Question: I have an EditText where user can type any text they want (eg. "A", or "B" or "C") from an array of Strings (arr [] = "A", "B", "C"). I have a ListView where I want the results to be displayed when user clicks "done" button on the keyboard? How do I do this in my code?
here is a screenshot:

Here is my code?
'''
package com.mobilecomp.add.ssproj1;
import android.support.v7.app.ActionBarActivity;
import android.os.Bundle;
import android.view.Menu;
import android.view.MenuItem;
public class MainActivity extends ActionBarActivity {
@Override
protected void onCreate(Bundle savedInstanceState) {
super.onCreate(savedInstanceState);
setContentView(R.layout.activity_main);
}
@Override
public boolean onCreateOptionsMenu(Menu menu) {
// Inflate the menu; this adds items to the action bar if it is present.
getMenuInflater().inflate(R.menu.menu_main, menu);
return true;
}
@Override
public boolean onOptionsItemSelected(MenuItem item) {
// Handle action bar item clicks here. The action bar will
// automatically handle clicks on the Home/Up button, so long
// as you specify a parent activity in AndroidManifest.xml.
int id = item.getItemId();
//noinspection SimplifiableIfStatement
if (id == R.id.action_settings) {
return true;
}
return super.onOptionsItemSelected(item);
}
}
package com.mobilecomp.add.ssproj1;
import android.support.v4.app.Fragment;
import android.os.Bundle;
import android.view.LayoutInflater;
import android.view.View;
import android.view.ViewGroup;
/**
* A placeholder fragment containing a simple view.
*/
public class MainActivityFragment extends Fragment {
public MainActivityFragment() {
}
@Override
public View onCreateView(LayoutInflater inflater, ViewGroup container,
Bundle savedInstanceState) {
return inflater.inflate(R.layout.fragment_main, container, false);
}
}
'''
activity_main.xml
'''
<fragment xmlns:android="http://schemas.android.com/apk/res/android"
xmlns:tools="http://schemas.android.com/tools" android:id="@+id/fragment"
android:name="com.mobilecomp.add.ssproj1.MainActivityFragment"
tools:layout="@layout/fragment_main" android:layout_width="match_parent"
android:layout_height="match_parent" />
'''
fragment_main.xml
'''
<RelativeLayout xmlns:android="http://schemas.android.com/apk/res/android"
xmlns:tools="http://schemas.android.com/tools" android:layout_width="match_parent"
android:layout_height="match_parent" android:paddingLeft="@dimen/activity_horizontal_margin"
android:paddingRight="@dimen/activity_horizontal_margin"
android:paddingTop="@dimen/activity_vertical_margin"
android:paddingBottom="@dimen/activity_vertical_margin" tools:context=".MainActivityFragment">
<EditText
android:layout_width="match_parent"
android:layout_height="wrap_content"
android:id="@+id/inputText"
android:layout_centerHorizontal="true"
android:inputType="text" />
<ListView
android:layout_width="wrap_content"
android:layout_height="wrap_content"
android:id="@+id/searchResult"
android:layout_below="@+id/inputText"
android:layout_centerHorizontal="true" />
</RelativeLayout>
'''
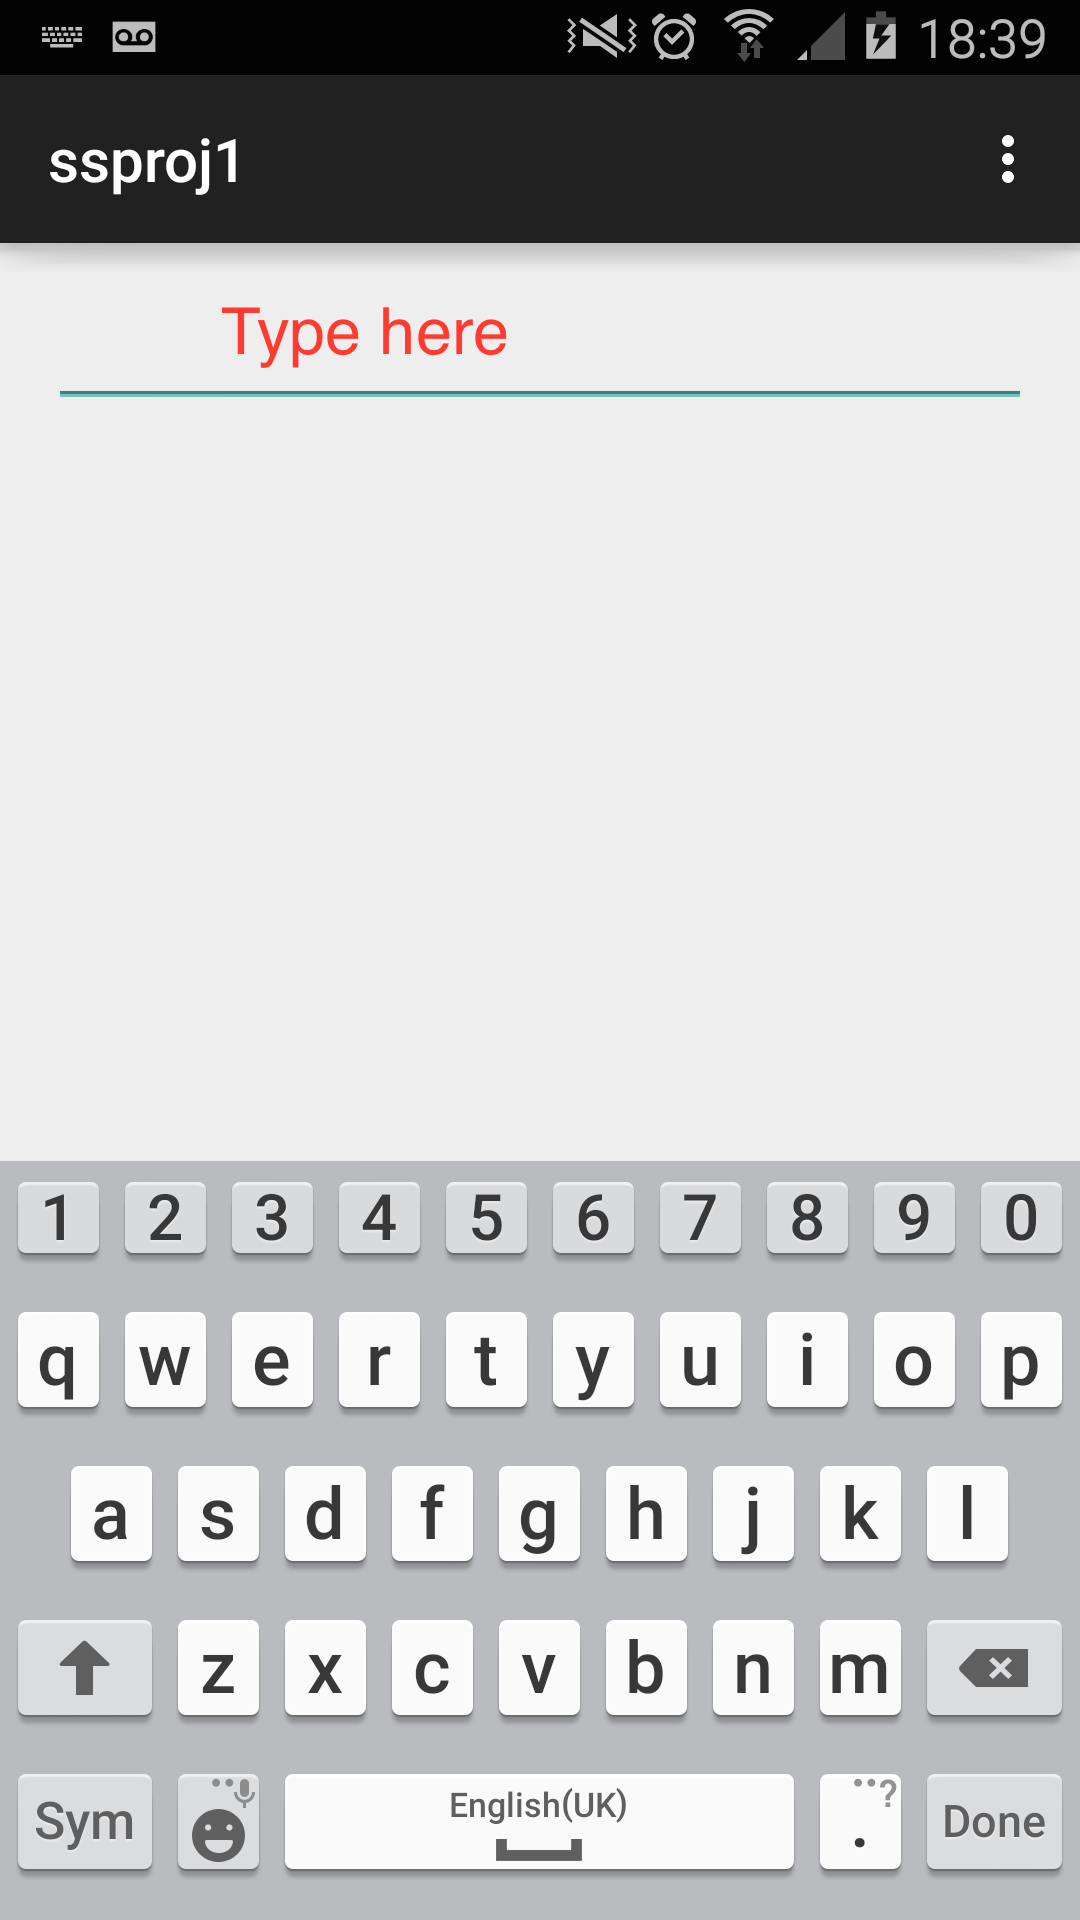
Answer: First add some 'Button' to your 'fragment_main' with 'android:id=@+id/button'. Then in your fragment:
'''
private ListView mListView;
private EditText mEditText;
private Button mButton;
private ArrayList<String> mData = new ArrayList<>();
@Override
public View onCreateView(LayoutInflater inflater, ViewGroup container,
Bundle savedInstanceState) {
View v = inflater.inflate(R.layout.fragment_main, container, false);
mListView = (ListView) v.findViewById(R.id.searchResult);
mEditText = (EditText) v.findViewById(R.id.inputText);
mButton = (Button) v.findViewById(R.id.button);
final ArrayAdapter<String> mAdapter = new ArrayAdapter<String>(getActivity().getApplicationContext(),android.R.layout.simple_dropdown_item_1line);
mListView.setAdapter(mAdapter);
//Some random data...
mData.add("A");
mData.add("B");
mData.add("C");
//Trigger, set listener on sth... button example
mButton.setOnClickListener(new View.OnClickListener() {
@Override
public void onClick(View v) {
final String fromEditText = mEditText.getText().toString().trim();
for (String aaa : mData) {
if (aaa.contains(fromEditText)) {
mAdapter.add(aaa);
}
}
}
});
return v;
}
'''
---
Edit:
Instead of setting listener on 'mButton', you can do:
'''
mEditText.setOnEditorActionListener(new TextView.OnEditorActionListener() {
@Override
public boolean onEditorAction(TextView v, int actionId, KeyEvent event) {
if (actionId == EditorInfo.IME_ACTION_DONE
|| event.getAction() == KeyEvent.FLAG_EDITOR_ACTION) {
final String fromEditText = mEditText.getText().toString().trim();
for (String aaa : mData) {
if (aaa.contains(fromEditText)) {
mAdapter.add(aaa);
}
}
}
return true;
}
});
'''